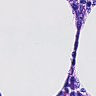
Metastatic tissue present: no